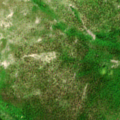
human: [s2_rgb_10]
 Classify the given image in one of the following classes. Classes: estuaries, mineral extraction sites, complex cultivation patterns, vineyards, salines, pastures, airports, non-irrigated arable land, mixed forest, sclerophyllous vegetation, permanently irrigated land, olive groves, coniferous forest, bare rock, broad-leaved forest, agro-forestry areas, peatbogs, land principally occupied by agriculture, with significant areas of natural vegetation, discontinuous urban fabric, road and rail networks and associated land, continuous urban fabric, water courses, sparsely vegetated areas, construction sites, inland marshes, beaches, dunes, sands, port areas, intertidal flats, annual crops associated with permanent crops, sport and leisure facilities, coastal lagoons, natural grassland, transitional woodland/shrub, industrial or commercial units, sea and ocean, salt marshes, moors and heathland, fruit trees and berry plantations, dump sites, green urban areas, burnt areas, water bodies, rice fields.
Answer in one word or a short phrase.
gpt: coniferous forest, mixed forest, moors and heathland, bare rock